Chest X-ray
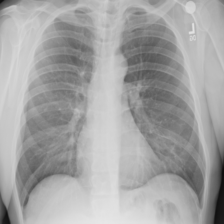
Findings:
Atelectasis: negative
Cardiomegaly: negative
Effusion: negative
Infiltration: negative
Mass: negative
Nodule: negative
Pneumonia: negative
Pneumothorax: negative
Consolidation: negative
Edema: negative
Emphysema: negative
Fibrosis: negative
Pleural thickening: negative
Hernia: negative